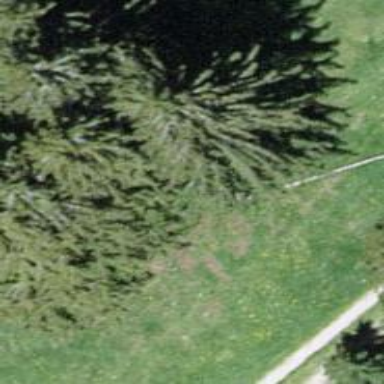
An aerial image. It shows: Needle-leaved tree in its natural environment.